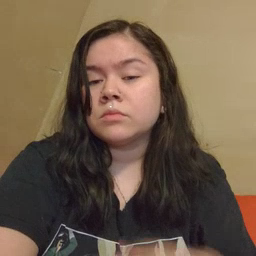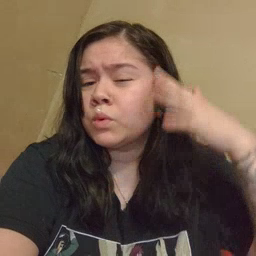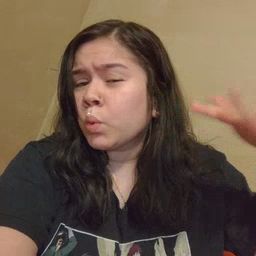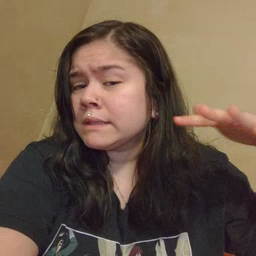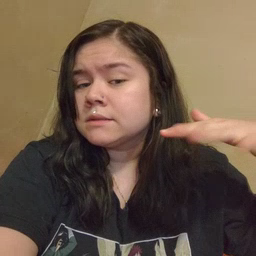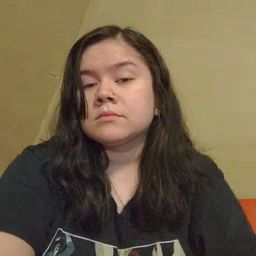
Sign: noisy